Interaction volume radius: 10 \u00c5
Interaction volume height: 25 \u00c5
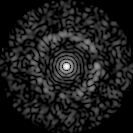
Disorder parameter: 0.8549